Interaction volume radius: 5 \u00c5
Interaction volume height: 15 \u00c5
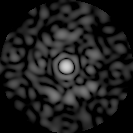
Disorder parameter: 0.8722